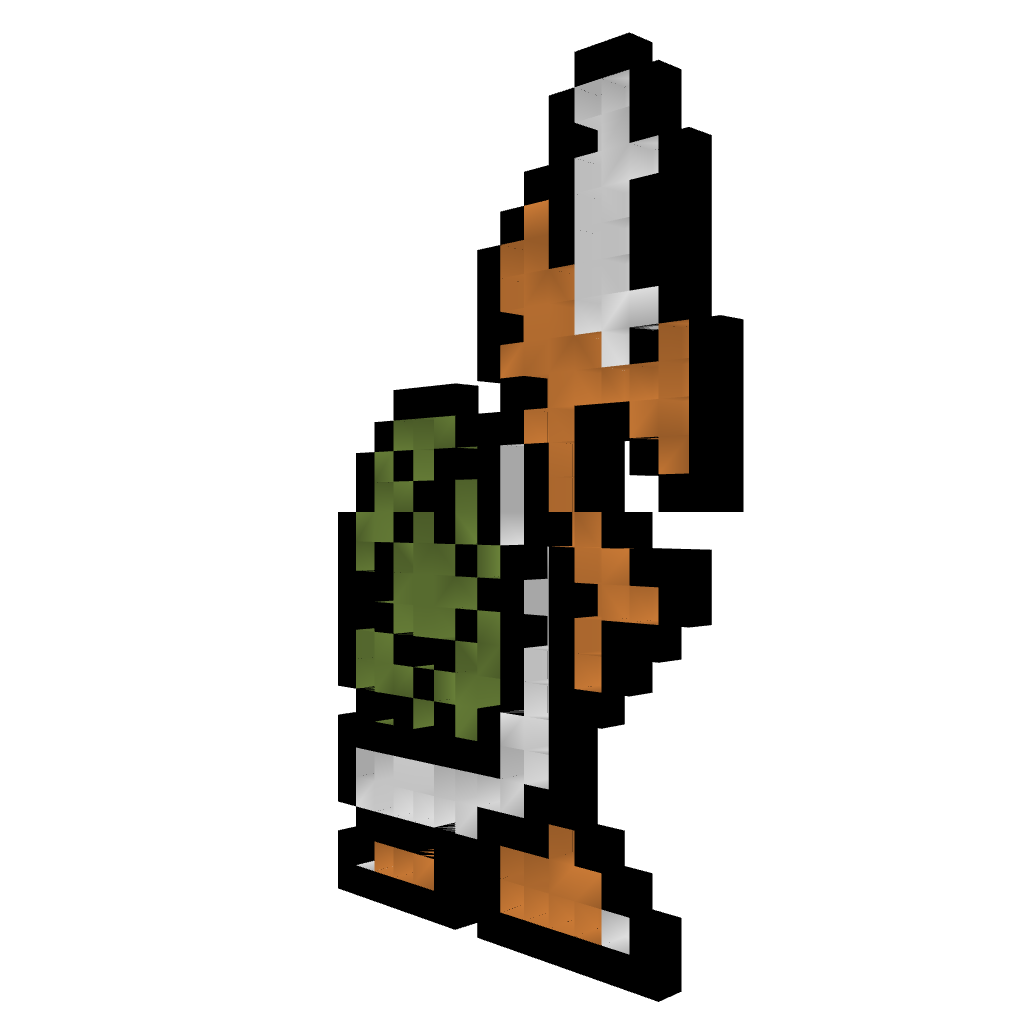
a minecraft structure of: Koopa Troopa high quality